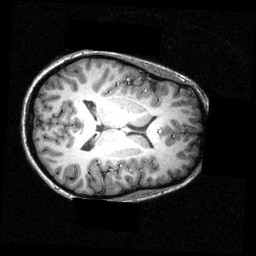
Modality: T1w
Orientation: axial
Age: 25
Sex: female
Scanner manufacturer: siemens
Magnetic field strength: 3.951 T
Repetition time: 1.5 s
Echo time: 0.00335 s